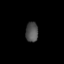
Tissue: lung
Cell type: Epithelial cells
Senescence score: 0.1833
Nuclear area (px): 243
Mean DAPI intensity: 79.605